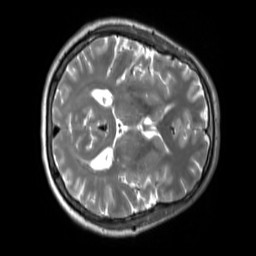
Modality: T2w
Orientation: axial
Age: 47
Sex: male
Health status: ill
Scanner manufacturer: siemens
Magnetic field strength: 3 T
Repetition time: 2.8 s
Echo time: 0.326 s